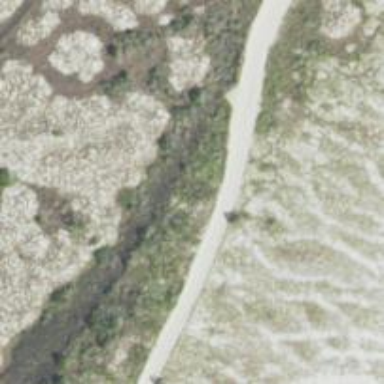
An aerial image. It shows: Well-maintained track road of grade 1.